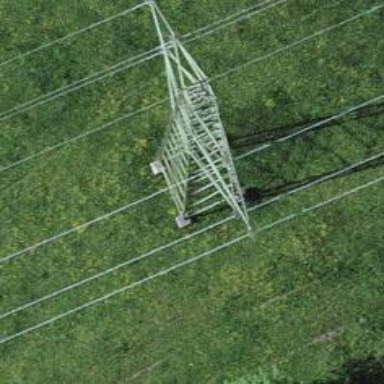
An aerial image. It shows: Power tower.